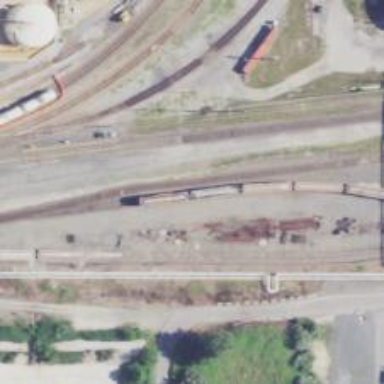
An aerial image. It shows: Rail spur service.